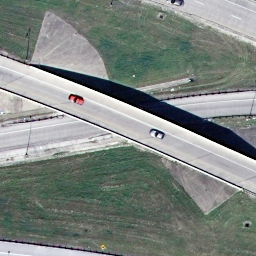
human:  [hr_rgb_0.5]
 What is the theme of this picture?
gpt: overpass

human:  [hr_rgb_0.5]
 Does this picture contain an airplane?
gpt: no

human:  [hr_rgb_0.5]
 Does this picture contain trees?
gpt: yes

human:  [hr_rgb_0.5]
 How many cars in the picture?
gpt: three

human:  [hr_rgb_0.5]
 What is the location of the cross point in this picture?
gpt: center